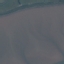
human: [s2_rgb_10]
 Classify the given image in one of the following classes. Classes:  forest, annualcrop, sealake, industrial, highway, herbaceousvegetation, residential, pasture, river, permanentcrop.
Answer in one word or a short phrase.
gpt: SeaLake